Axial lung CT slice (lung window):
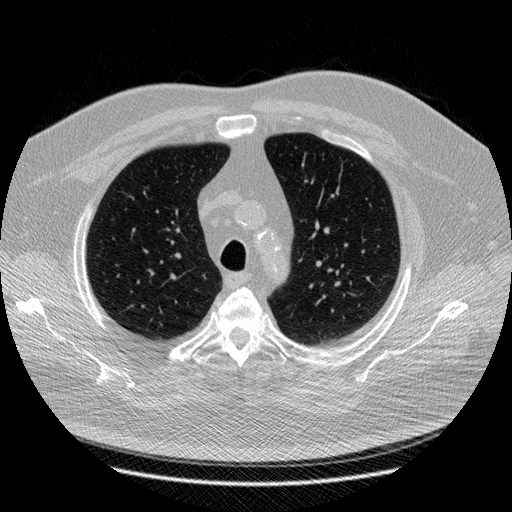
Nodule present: no